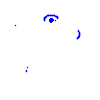
Particle: pion